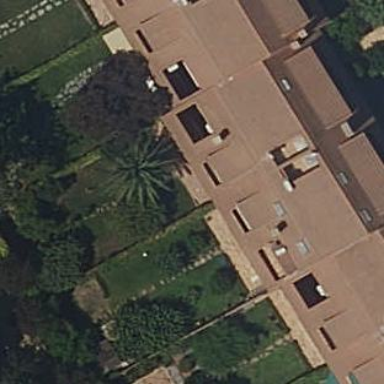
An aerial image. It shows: Terrace building.